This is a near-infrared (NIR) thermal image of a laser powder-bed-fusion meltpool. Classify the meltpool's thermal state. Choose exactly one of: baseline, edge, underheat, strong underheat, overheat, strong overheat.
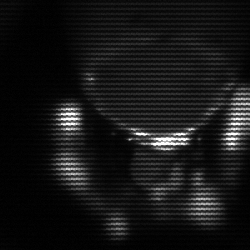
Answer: edge